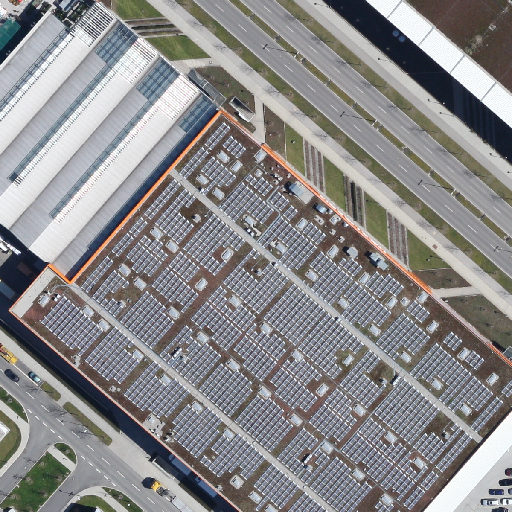
Referring expression: vehicle driving on the road